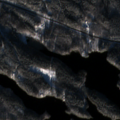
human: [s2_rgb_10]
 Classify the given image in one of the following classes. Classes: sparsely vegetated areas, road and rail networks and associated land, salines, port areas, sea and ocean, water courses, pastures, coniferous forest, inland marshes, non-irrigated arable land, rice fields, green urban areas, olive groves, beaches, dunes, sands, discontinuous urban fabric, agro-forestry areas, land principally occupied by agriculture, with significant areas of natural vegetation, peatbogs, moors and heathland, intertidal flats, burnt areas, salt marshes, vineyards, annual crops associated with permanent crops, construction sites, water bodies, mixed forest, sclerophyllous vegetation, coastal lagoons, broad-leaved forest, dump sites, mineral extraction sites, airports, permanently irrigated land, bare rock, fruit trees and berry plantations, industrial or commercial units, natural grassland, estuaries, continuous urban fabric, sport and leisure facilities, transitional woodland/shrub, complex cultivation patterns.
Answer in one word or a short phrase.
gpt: coniferous forest, mixed forest, water bodies